Here is the time-frequency (STFT) view of a rotor kit's vibration measurement. Based on the visible evidence, which rotor condition applies: normal, misalignment, unbalance, looseness?
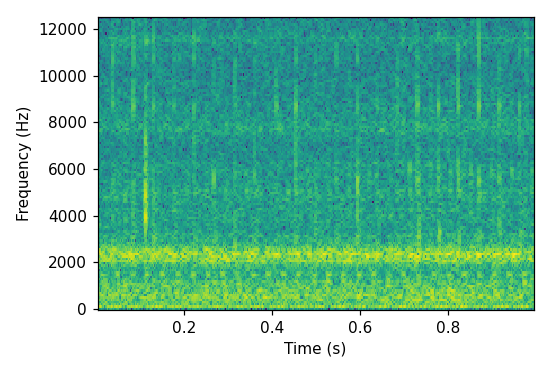
Answer: looseness